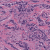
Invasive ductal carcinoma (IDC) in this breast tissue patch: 1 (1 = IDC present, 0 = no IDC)